Interaction volume radius: 5 \u00c5
Interaction volume height: 10 \u00c5
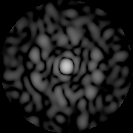
Disorder parameter: 0.7763